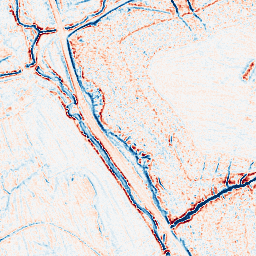
Category: multiscale
Decomposition family: dog_multiscale
Decomposition parameters: sigma_ratio: 1.4
n_scales: 3
base_sigma: 0.5
Upsampling method: sinc_blackman
Upsampling parameters: scale: 4
kernel_size: 16
Upsampling scale: 4